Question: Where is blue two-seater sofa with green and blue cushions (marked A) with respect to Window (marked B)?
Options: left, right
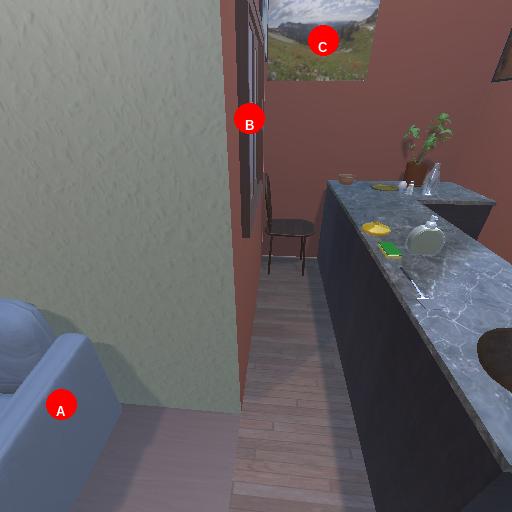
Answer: left